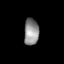
Tissue: lung
Cell type: Epithelial cells
Senescence score: 0.5723
Nuclear area (px): 386
Mean DAPI intensity: 142.824